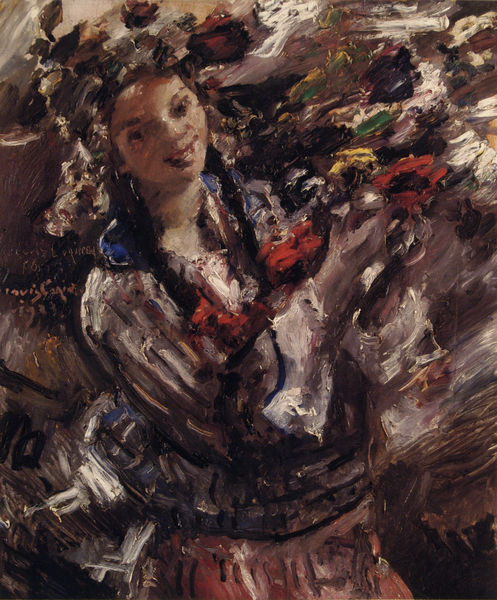
Titel: Flora
Künstler: Lovis Corinth
Standort: Hamburg
Institution: Hamburger Kunsthalle
Schlagwörter: blau, blätter, gemälde, hand, mann, weiß, gelb, grün, impressionismus, mädchen, bewegung, blumen, braun, bunt, frau, frisur, grau, haar, hintergrund, kleid, mund, nase, ohr, schwarz, stirn, ölbild, blick, blüte, blüten, gürtel, rot, expressionismus, haube, malerei, rock, schleife, tanz, hemd, arm, augen, bluse, gesicht, halten, mensch, spitze, tragen, ärmel, bild, hals, hände, portrait, öl, pastos, auge, haare, stoff, schleifen, kinn, lippen, locken, schulter, helldunkel, bewegt, kopfbedeckung, lächeln, wangen, zöpfe, abstrakt, farbe, sigantur, ölgemälde, sturm, wild, duktus, zopf, junge, rüschen, wange, ölfarbe, augenbraue, unscharf, sog, blühen, lachen, corinth, lovis, mohn, dynamik, flora, pinselduktus, pinselstrich, braue, tracht, zigeunerin, verwischt, expressiv, pinselstriche, drehung, genuss, fröhlichkeit, verschmiert, graubraun, patos, energie, blumenmädchen, lan, flamenko, hhare, blao, chen, lebenslust, pinselduktu